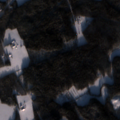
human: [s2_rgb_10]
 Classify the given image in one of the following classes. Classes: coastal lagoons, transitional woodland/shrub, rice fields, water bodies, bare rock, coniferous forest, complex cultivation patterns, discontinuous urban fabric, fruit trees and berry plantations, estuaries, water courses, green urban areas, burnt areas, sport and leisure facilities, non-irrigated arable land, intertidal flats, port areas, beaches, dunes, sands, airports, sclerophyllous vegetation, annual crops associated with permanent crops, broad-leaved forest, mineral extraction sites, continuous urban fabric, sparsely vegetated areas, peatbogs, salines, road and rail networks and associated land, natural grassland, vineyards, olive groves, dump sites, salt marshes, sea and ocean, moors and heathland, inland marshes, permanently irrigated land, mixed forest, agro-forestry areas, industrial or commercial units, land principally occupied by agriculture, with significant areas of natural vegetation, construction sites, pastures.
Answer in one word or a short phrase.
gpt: coniferous forest, mixed forest, water bodies